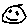
Label: smiley face